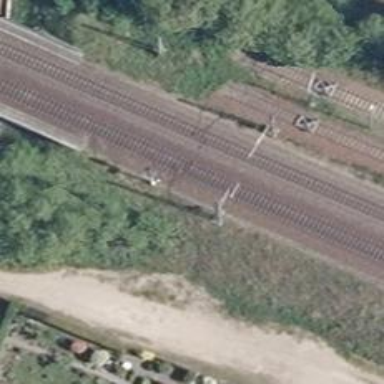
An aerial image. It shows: Milestone along the railway with catenary mast.